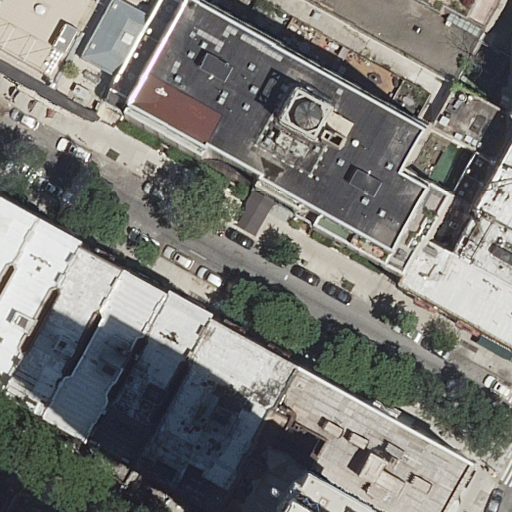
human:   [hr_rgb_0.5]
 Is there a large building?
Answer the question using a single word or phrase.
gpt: yes

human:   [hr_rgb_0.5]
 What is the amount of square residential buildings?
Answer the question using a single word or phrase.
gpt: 0

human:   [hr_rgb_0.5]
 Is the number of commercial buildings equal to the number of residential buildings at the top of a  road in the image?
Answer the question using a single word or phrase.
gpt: no

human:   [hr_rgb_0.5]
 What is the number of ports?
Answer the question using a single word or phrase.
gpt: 0

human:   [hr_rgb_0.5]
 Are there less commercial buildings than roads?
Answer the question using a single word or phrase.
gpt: yes

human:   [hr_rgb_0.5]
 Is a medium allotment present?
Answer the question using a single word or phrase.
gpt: no

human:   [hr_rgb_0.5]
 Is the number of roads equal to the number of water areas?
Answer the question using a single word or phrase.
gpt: no

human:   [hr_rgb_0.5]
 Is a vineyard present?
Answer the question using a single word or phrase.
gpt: no

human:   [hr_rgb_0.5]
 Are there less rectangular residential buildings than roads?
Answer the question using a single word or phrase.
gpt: no

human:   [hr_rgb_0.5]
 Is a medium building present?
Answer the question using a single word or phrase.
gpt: yes

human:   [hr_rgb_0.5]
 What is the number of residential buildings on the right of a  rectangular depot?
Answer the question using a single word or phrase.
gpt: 0

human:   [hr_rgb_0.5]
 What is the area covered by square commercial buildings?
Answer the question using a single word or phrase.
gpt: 0m2

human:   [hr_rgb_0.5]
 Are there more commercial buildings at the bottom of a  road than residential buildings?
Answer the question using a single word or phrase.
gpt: no

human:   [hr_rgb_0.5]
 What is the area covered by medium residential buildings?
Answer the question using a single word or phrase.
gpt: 1762m2

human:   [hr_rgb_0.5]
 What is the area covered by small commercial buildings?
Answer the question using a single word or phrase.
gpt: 0m2

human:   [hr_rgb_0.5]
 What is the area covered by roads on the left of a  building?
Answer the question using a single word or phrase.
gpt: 0m2

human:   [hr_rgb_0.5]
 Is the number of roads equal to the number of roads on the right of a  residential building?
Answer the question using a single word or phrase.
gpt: no

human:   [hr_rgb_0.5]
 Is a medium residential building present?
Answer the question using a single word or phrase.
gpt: yes

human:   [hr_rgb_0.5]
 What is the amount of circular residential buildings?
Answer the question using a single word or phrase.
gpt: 0

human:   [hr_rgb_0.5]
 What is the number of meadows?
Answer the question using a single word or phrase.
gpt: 0

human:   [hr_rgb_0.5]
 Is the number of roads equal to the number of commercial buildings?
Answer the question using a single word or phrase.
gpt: no

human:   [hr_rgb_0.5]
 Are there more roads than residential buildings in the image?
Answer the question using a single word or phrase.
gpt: no

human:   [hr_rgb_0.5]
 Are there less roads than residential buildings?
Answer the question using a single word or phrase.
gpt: yes

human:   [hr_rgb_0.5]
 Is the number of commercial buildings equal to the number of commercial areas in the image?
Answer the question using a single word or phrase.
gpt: yes

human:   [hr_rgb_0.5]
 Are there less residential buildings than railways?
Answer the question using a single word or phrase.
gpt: no

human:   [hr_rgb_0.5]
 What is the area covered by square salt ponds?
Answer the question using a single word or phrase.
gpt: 0m2

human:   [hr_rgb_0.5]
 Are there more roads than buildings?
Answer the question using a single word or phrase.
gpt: no

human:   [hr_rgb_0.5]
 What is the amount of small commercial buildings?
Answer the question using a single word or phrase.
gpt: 0

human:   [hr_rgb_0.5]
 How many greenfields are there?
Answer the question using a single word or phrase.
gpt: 0

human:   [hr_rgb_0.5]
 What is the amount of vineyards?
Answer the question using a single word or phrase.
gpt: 0

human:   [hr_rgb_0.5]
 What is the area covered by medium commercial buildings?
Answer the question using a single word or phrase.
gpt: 0m2

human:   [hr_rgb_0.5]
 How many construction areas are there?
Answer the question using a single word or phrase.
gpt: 0

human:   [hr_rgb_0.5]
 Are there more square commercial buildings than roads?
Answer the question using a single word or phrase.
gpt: no

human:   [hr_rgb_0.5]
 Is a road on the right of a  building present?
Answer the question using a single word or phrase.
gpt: yes

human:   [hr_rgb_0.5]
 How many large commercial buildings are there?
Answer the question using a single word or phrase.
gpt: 0

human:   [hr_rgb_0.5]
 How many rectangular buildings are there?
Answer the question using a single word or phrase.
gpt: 8